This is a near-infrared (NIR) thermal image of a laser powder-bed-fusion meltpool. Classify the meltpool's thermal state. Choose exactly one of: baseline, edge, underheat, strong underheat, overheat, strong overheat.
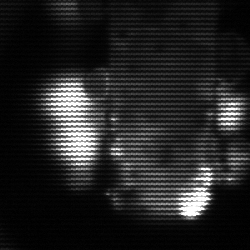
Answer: strong underheat